Question: When I visit my page, a get-request is fired 4 times, when It's just supposed to be fired 2 times. Take a look at the picture below:

Here is my code:
index.html:
'''
<!DOCTYPE html>
<html ng-app="cryptlib">
<head>
<link href="css/style.css" rel="stylesheet" type="text/css">
<meta content="text/html;charset=UTF-8" http-equiv="content-type" />
</head>
<body ng-controller="firstPageController">
<div ng-view>
</div>
</body>
<script src="js/angular-file-upload-shim.min.js"></script>
<script src="https://code.jquery.com/jquery-1.11.0.min.js"></script>
<script data-require="angular.js@*" data-semver="1.3.0-beta.5" src="https://code.angularjs.org/1.3.0-beta.5/angular.js"></script>
<script data-require="angular-route@*" data-semver="1.2.20" src="https://code.angularjs.org/1.2.20/angular-route.js"></script>
<script src="//ajax.googleapis.com/ajax/libs/angularjs/1.3.0-beta.18/angular-sanitize.js"></script>
<script src="js/angular-file-upload.min.js"></script>
<script src="js/app.js"></script>
<script src="js/controllers.js"></script>
<script src="js/directives.js"></script>
</html>
'''
firstpage.html
'''
<link href='http://fonts.googleapis.com/css?family=Fjord+One' rel='stylesheet' type='text/css'>
<div id="layout">
<div id="top">
<h2>CryptLib</h2>
</div>
<div id="main">
<div class="leftcontent">
<ul>
<li><a href="#">>> Webbutveckling</a></li>
<li><a href="#">>> Programmering</a></li>
<li><a href="#">>> Elektronik</a></li>
<li><a href="#">>> Vetenskap</a></li>
<li><a href="#">>> Ovrigt</a></li>
<li><a href="#">>> Ladda upp</a></li>
</ul>
</div>
<div class="maincontent">
<li ng-repeat="book in books track by $index">
{{book}}
</li>
</div>
<div id="bottom">
<h3>Ladda upp {{selectedItem}}</h3>
<input type="text" ng-model="myModelObj">
Valj mapp:
<select ng-model="selectedItem" ng-options="item for item in items" ng-change="change()">
</select>
<input type="file" ng-file-select="onFileSelect($files)">
<!--Bild<input type="file" ng-file-select="onFileSelect($files)" multiple accept="image/*">-->
</div>
</div>
'''
controller.js
'''
angular.module('cryptlib_controllers')
.controller('firstPageController', ['$scope','$http','$location','$sce','$rootScope','$upload', function($scope, $http, $location, $sce, $rootScope, $upload) {
$http({
url: 'lib/actions.php',
method: 'GET',
params: {get_books: 1}
}).success(function(data) {
$scope.books = data;
});
$http({
url: 'lib/actions.php',
method: 'GET',
params: {get_dirs: 1}
});
console.log($scope.books);
$scope.onFileSelect = function($files) {
//Vi har valt en eller flea filer
//$files ar en array innehallande de valda filerna att ladda upp. Dess namn, storlek och typ
for(var i = 0; i < $files.length; i++)
{
var file = $files[i];
$scope.upload = $upload.upload({
url: 'lib/actions.php',
data: {myObj: $scope.myModelObj},
file: file
}).progress(function(evt) {
console.log('percent: ' + parseInt(100.0 * evt.loaded / evt.total));
}).success(function(data, status, headers, config) {
console.log(data);
});
}
};
$scope.items = ['Programmering', 'Elektronik'];
$scope.change = function() {
alert($scope.selectedItem);
}
}]).controller('bookController', ['$scope','$http','$location','$sce','$rootScope','$upload', function($scope, $http, $location, $sce, $rootScope, $upload) {
}]);
'''
Why is a get request fired 4times when I visit the page? It should only be fired 2times? Anyone who can explain?
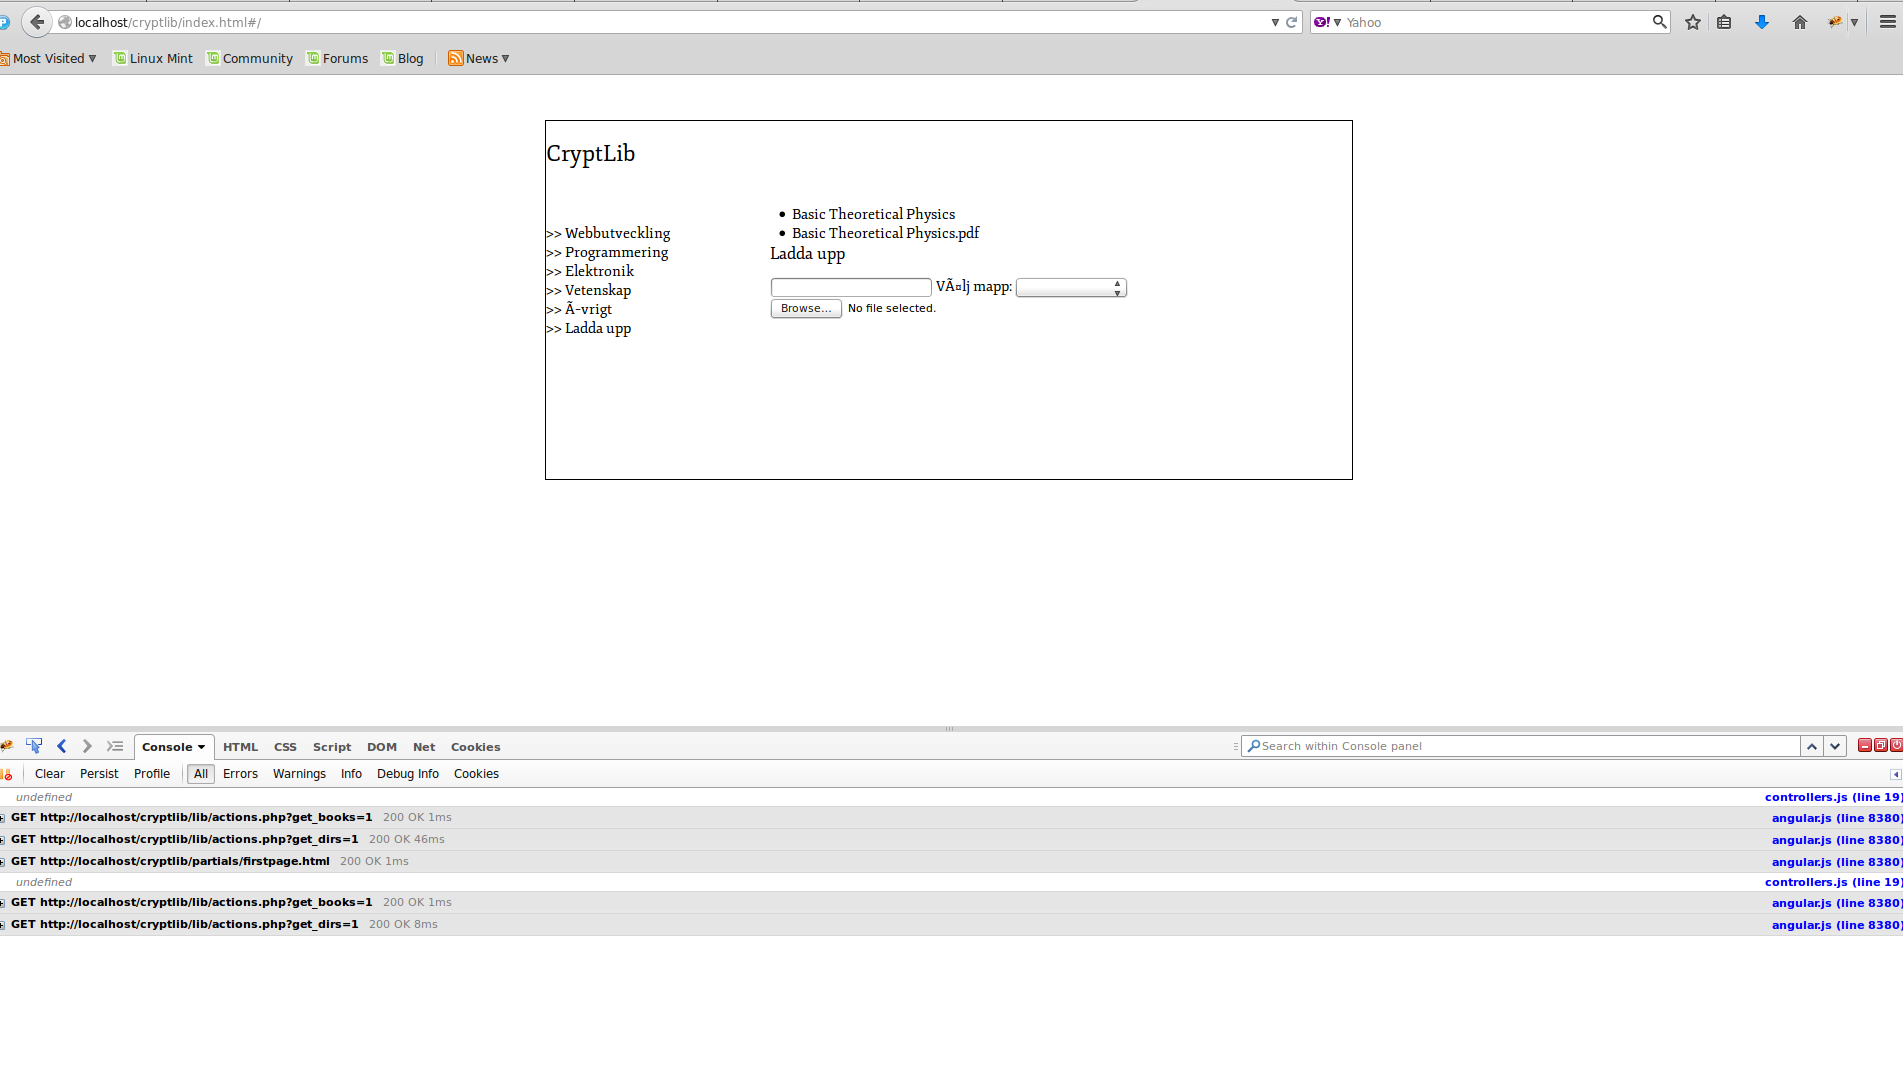
Answer: Because you are defining firstPageController twice. First in the body tag, and then in the route.